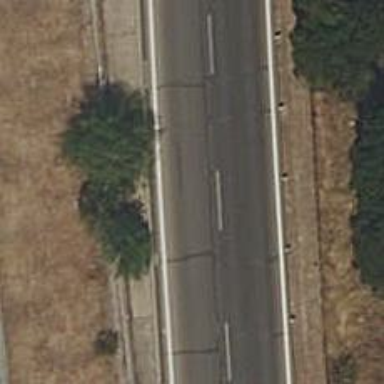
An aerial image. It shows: Tertiary link road with asphalt surface.